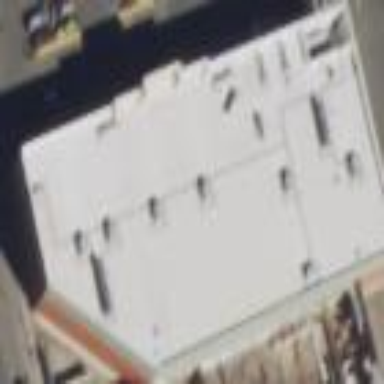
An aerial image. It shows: Building that houses supermarket.